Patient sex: M
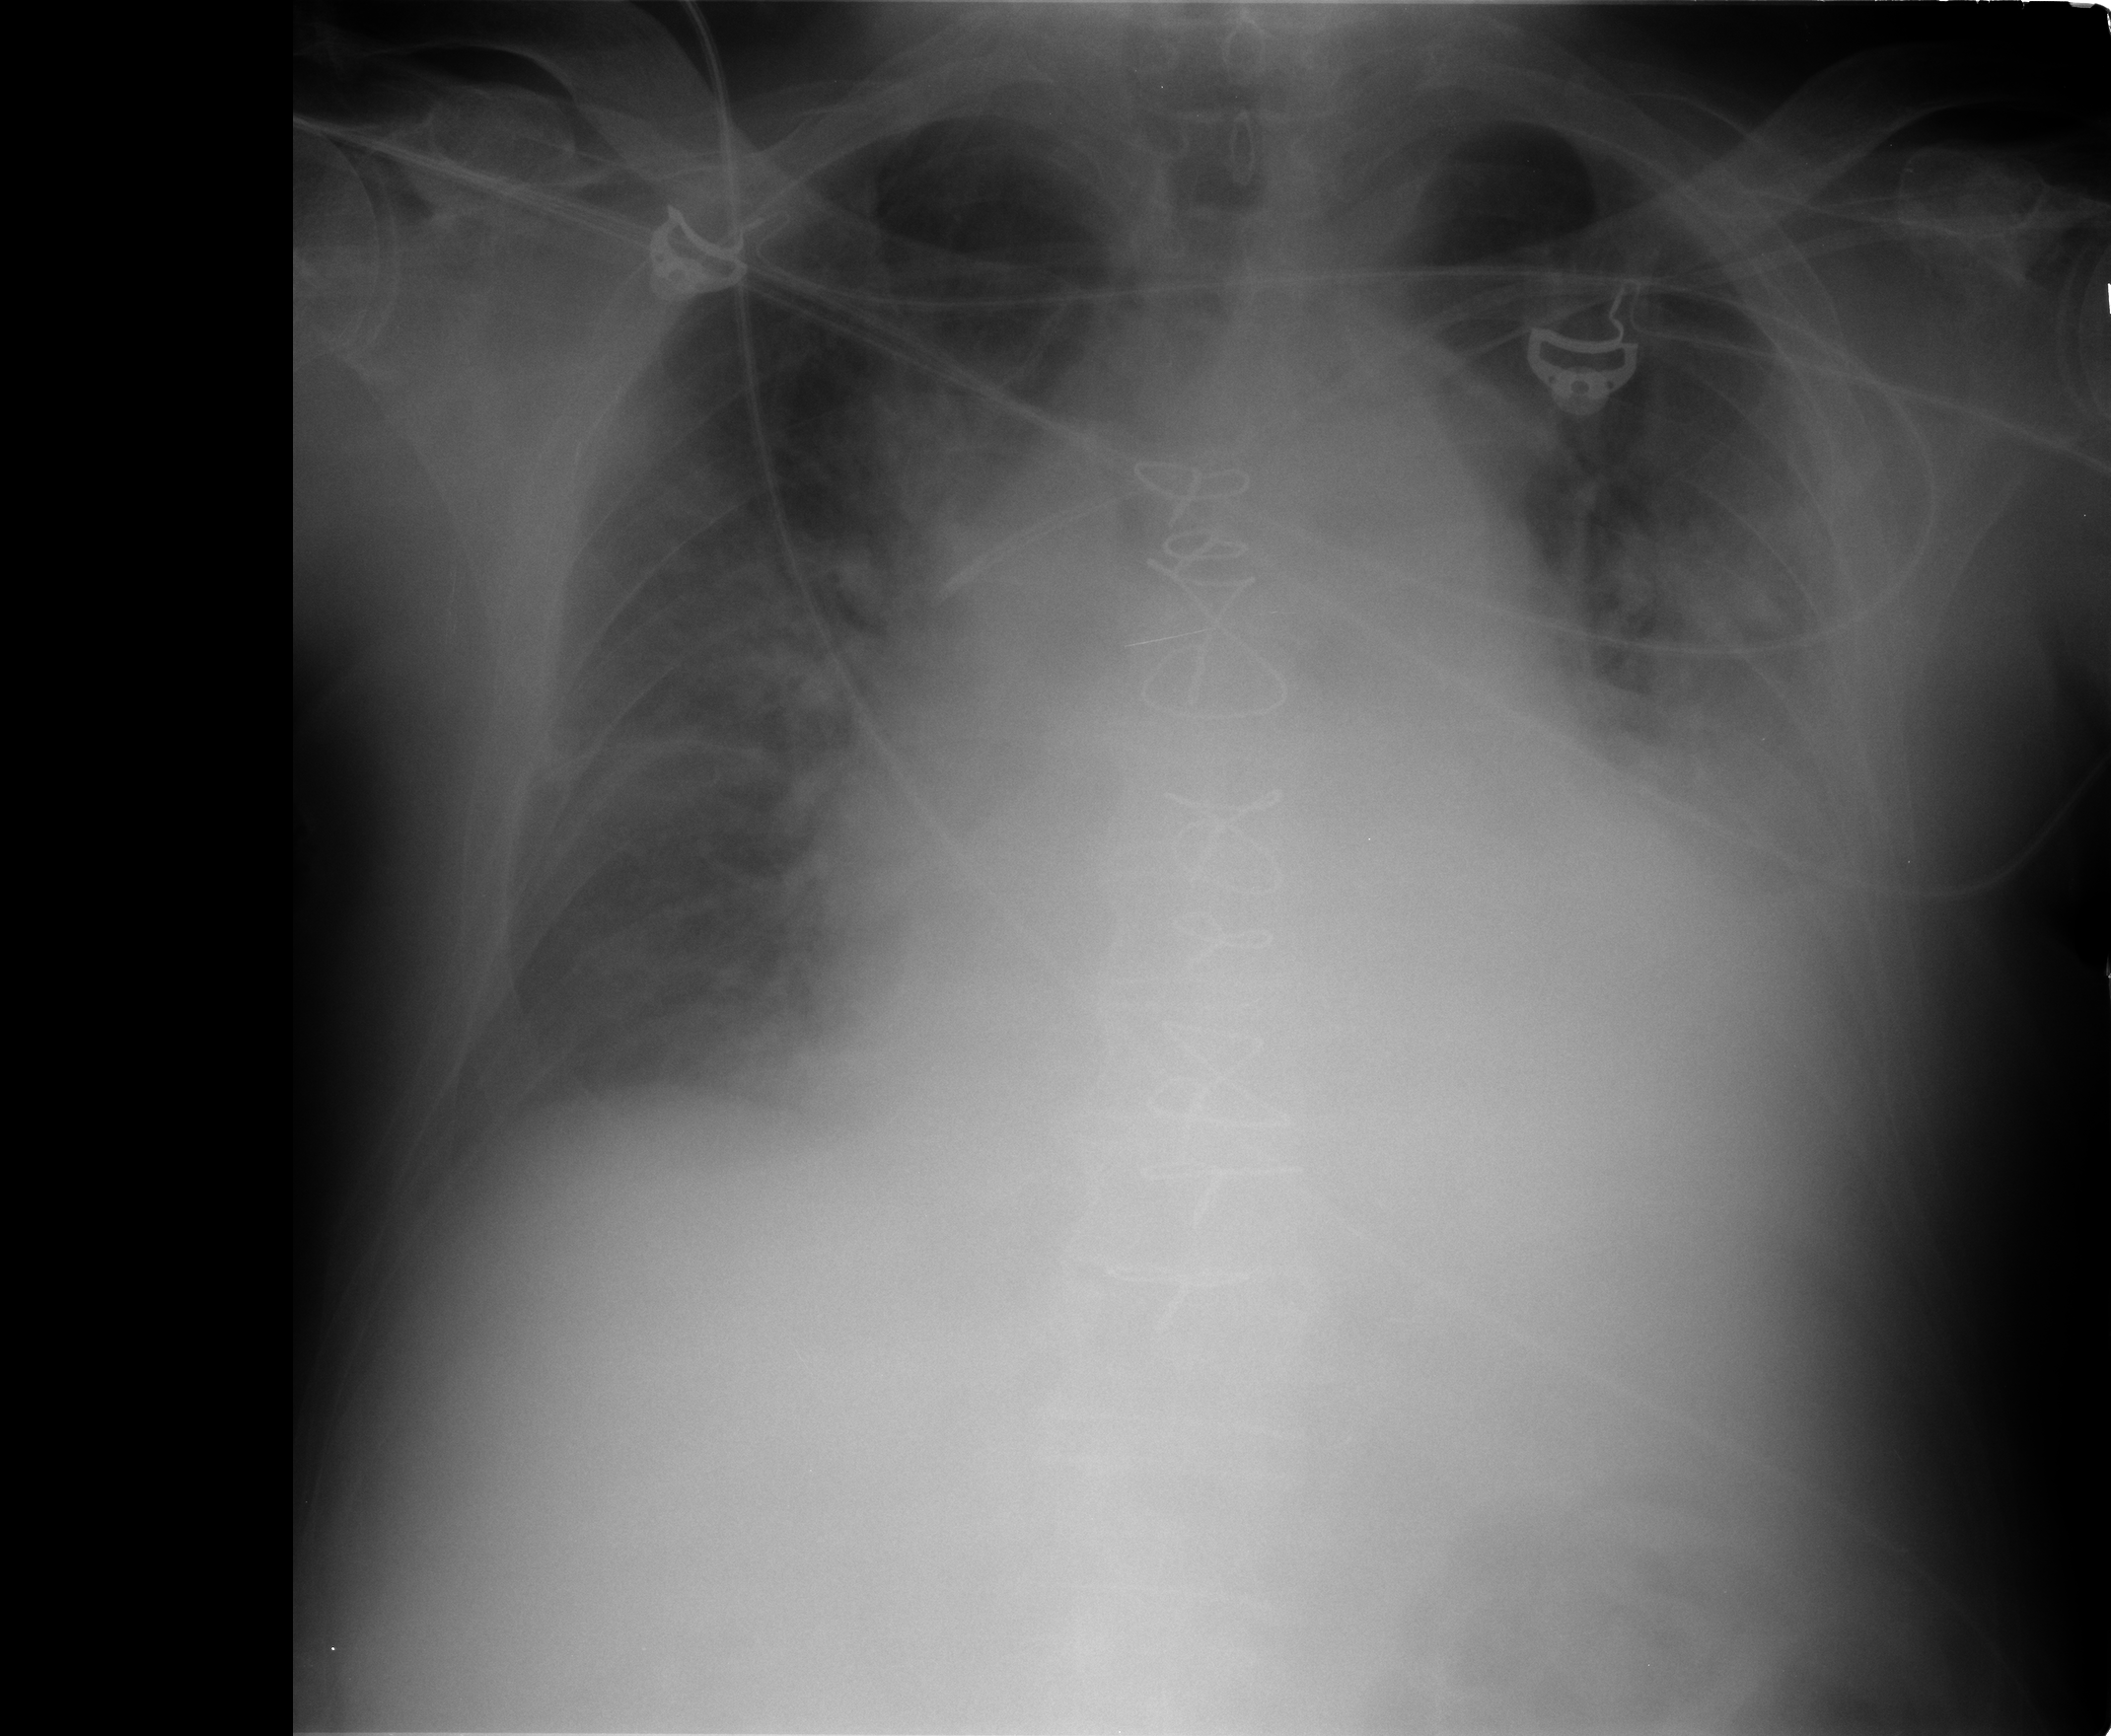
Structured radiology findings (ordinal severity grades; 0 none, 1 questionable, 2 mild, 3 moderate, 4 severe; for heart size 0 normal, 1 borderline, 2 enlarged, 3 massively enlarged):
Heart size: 3
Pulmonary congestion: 3
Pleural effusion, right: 2
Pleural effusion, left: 3
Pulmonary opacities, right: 2
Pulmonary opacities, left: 2
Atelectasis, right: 2
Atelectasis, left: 3